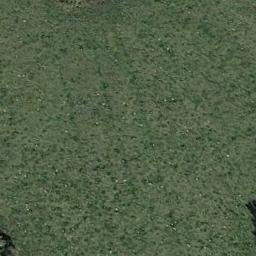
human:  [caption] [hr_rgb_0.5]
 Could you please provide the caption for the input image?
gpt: The meadow is dense but uneven .

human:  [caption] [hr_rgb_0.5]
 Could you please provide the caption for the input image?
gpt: The meadow is full of sparse grass .

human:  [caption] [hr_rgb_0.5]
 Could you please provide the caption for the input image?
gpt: This meadow has dense lower grasses and some taller grasses and some white wild flowers are also on the meadow .

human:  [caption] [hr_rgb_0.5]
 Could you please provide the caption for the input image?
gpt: The entire image is dominated by grass .

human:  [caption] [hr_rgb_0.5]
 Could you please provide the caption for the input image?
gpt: A dense meadow with many green grass .